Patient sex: F
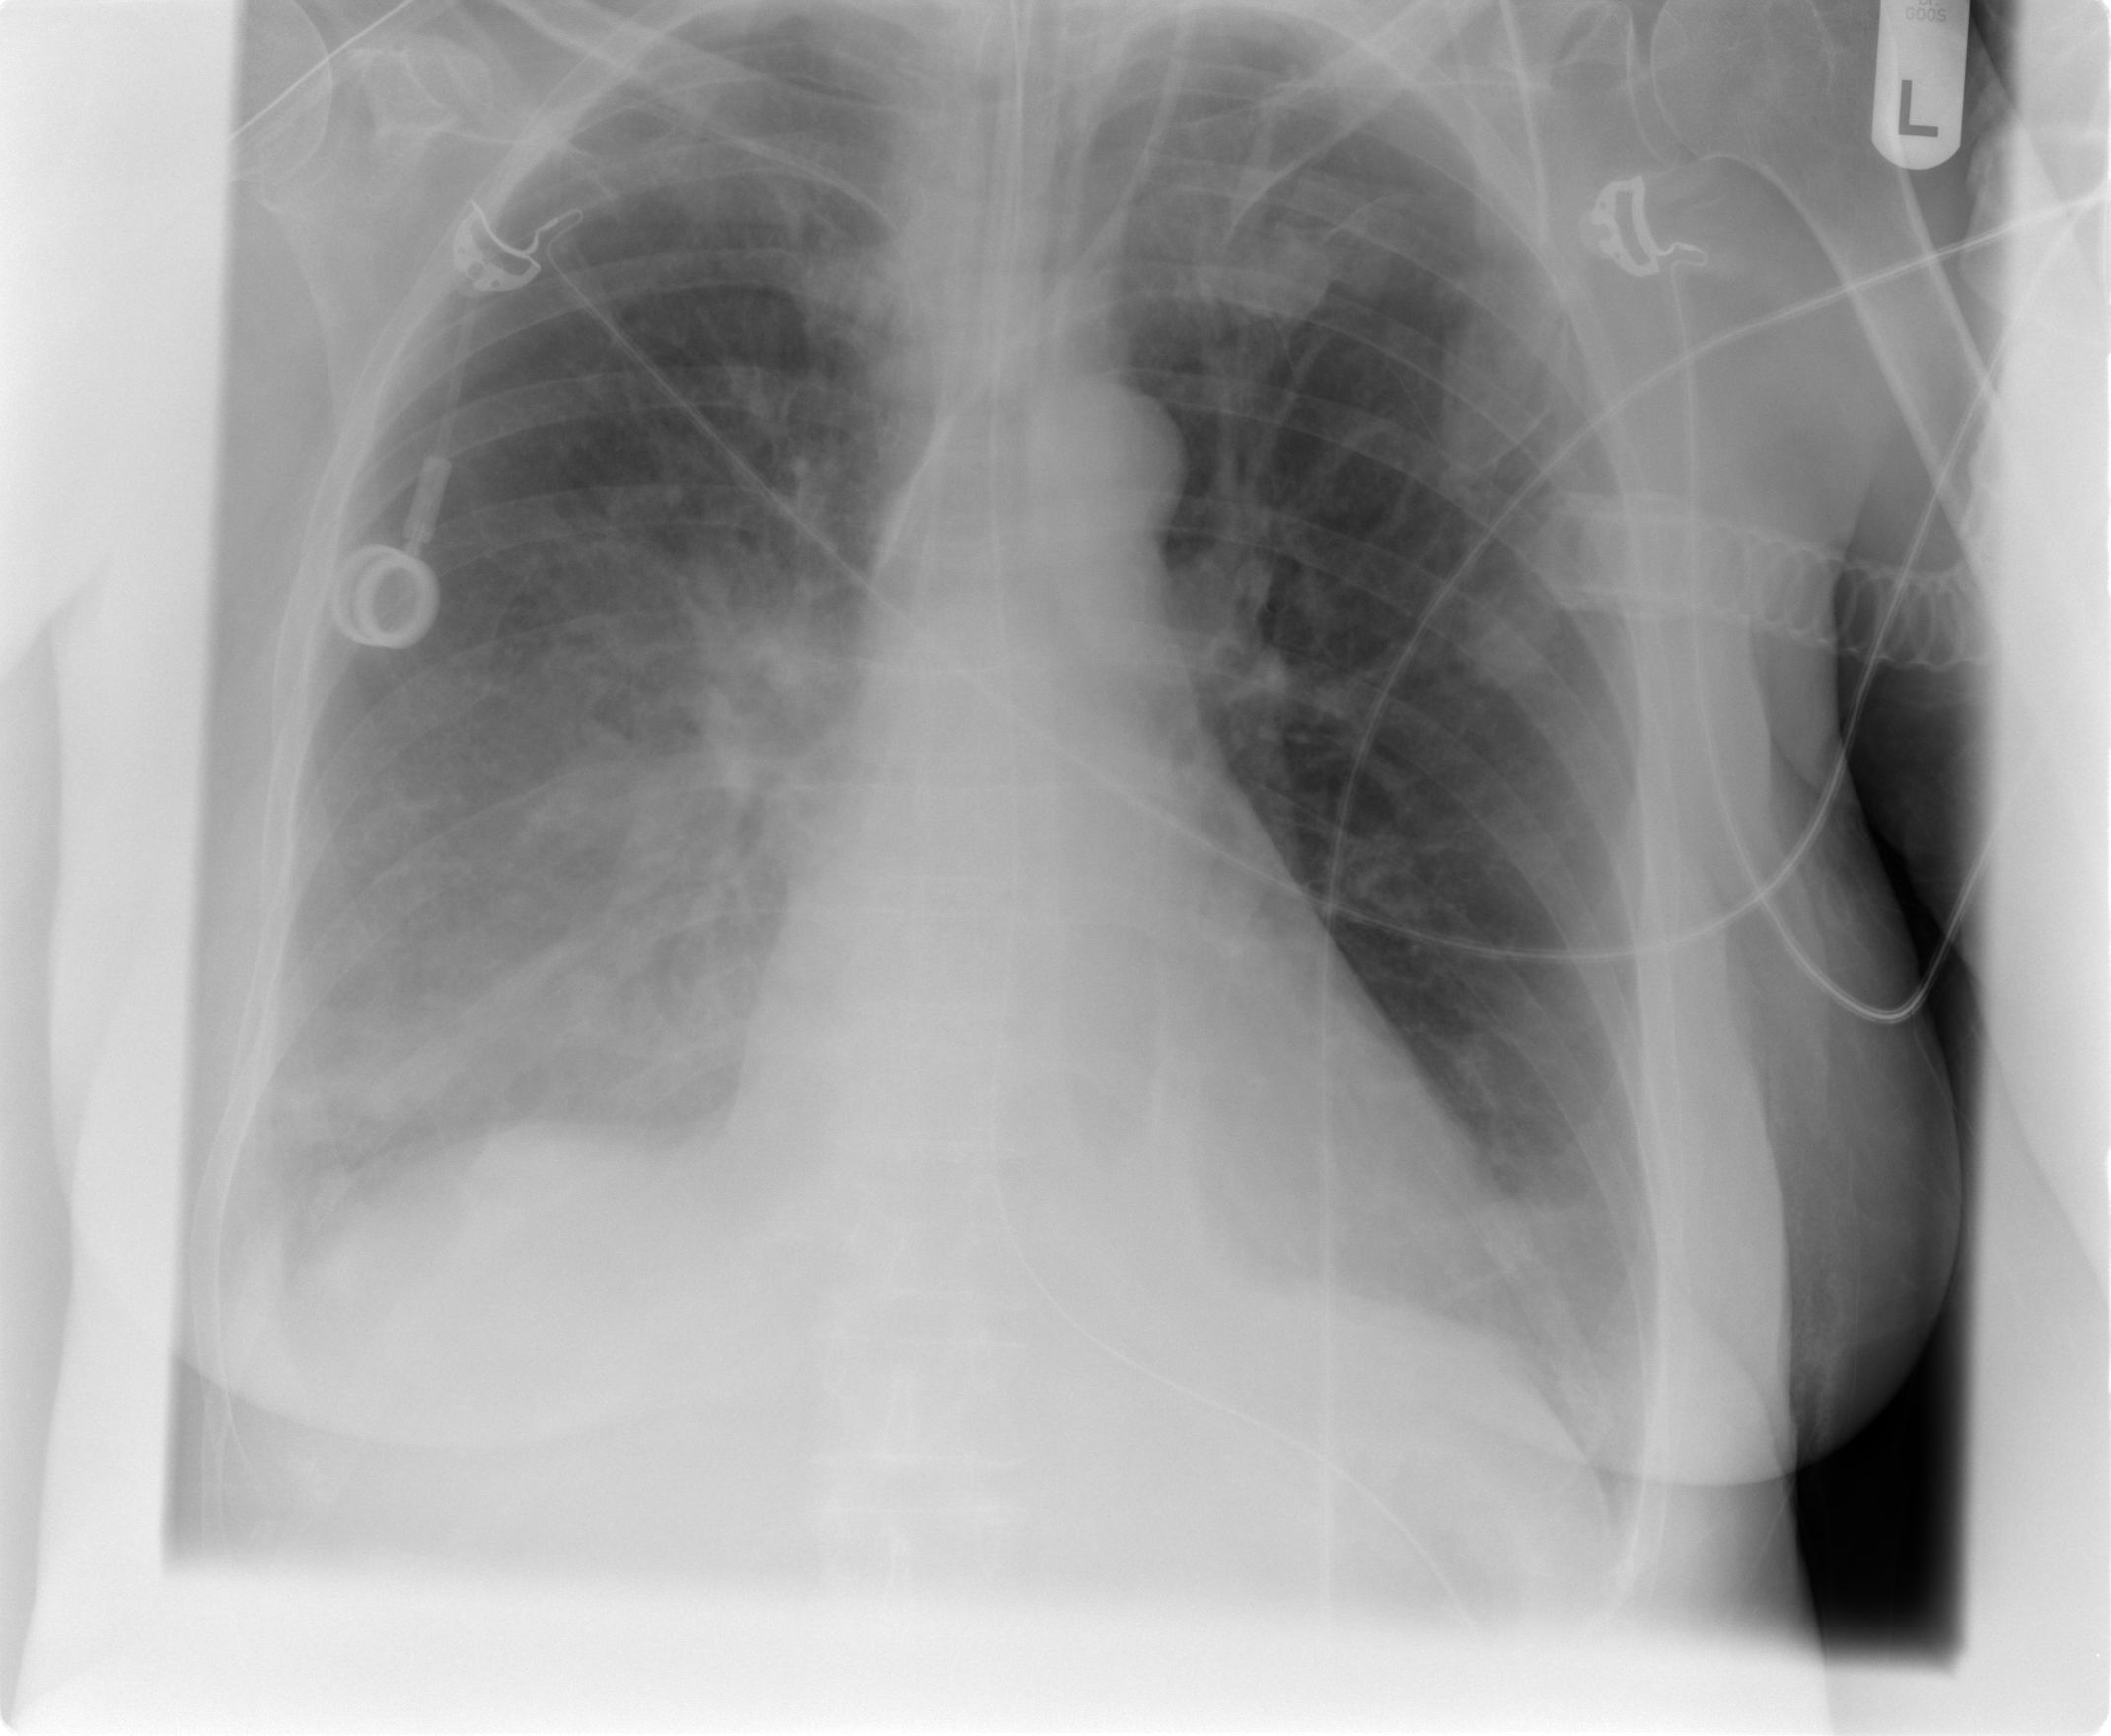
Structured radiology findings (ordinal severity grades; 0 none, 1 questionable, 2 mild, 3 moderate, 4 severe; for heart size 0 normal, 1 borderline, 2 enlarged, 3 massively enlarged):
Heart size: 0
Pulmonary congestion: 0
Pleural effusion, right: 3
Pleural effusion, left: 1
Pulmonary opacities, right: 0
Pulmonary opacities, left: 0
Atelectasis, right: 3
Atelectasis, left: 1